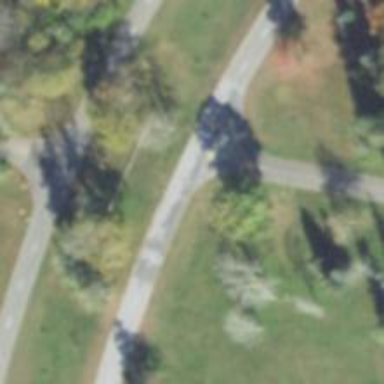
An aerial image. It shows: Road with stop sign.